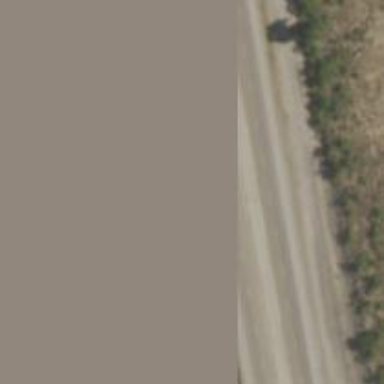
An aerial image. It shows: Primary highway.